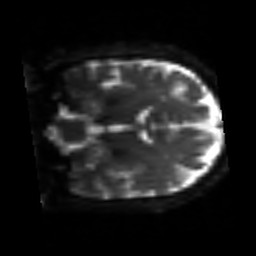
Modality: sbref
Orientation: coronal
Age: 39
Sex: female
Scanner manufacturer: siemens
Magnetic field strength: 3 T
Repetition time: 3.2 s
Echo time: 0.081 s